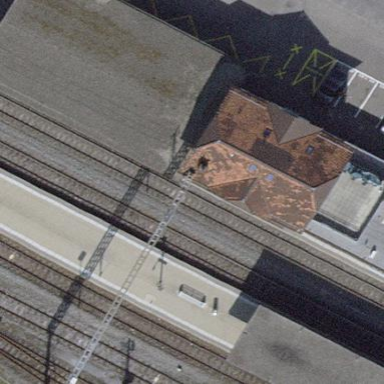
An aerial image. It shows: Train station building.